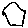
Label: hexagon